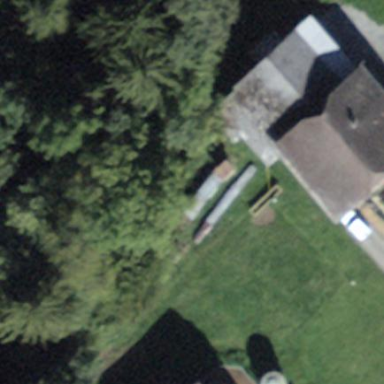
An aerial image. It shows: Rural barn.